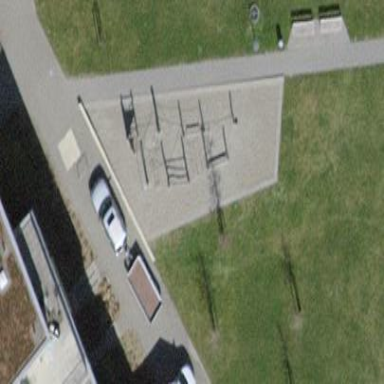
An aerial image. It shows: Playground area for leisure land.